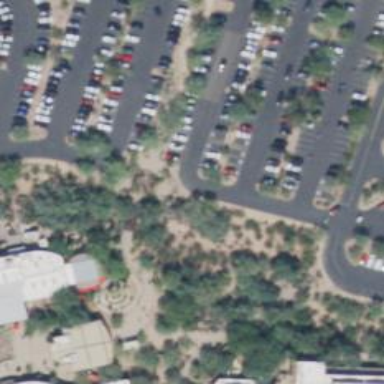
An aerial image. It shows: Parking space.